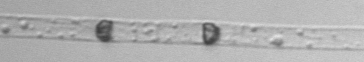
Label: Dactyliosolen_blavyanus